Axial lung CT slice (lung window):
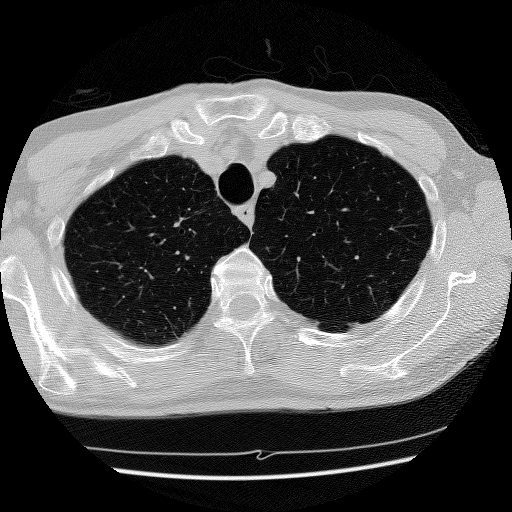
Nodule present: no